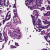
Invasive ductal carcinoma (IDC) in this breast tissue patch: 1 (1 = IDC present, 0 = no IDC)